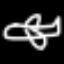
Label: airplane